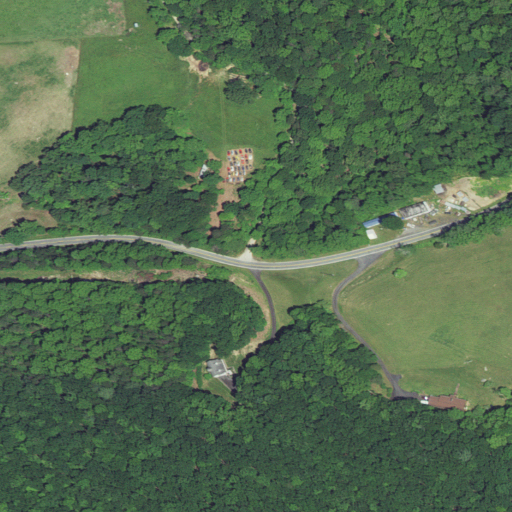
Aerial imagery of gap in North Carolina named Pole Bridge Gap containing deciduous forest, pasture, open development, mixed forest, and low intensity development